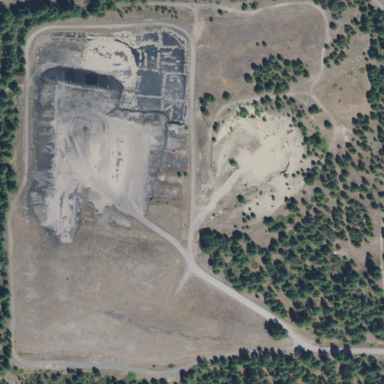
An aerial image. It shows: Quarry area.